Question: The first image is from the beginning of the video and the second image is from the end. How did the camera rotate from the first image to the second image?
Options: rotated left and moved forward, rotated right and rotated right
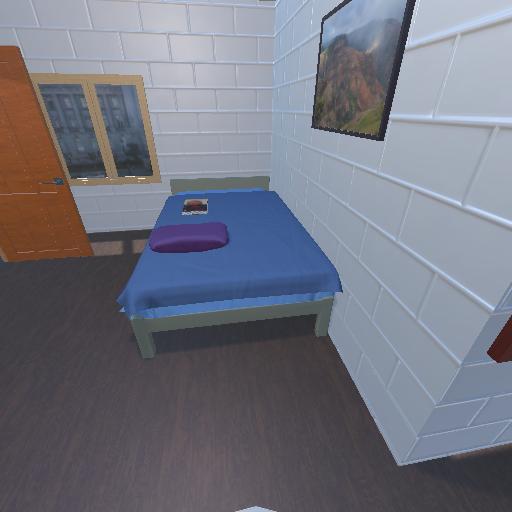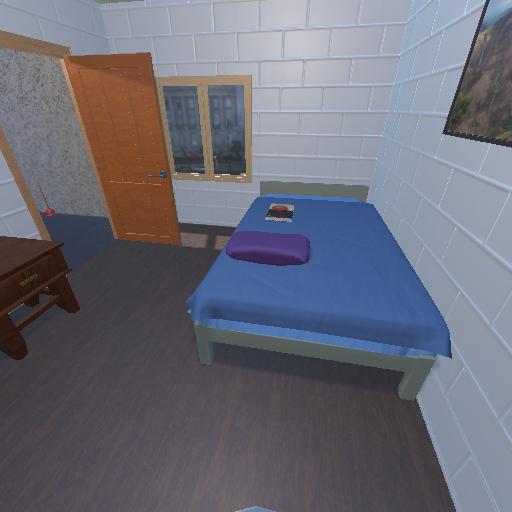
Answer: rotated left and moved forward